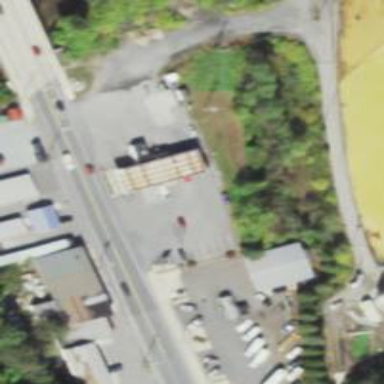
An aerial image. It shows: Convenience shop.